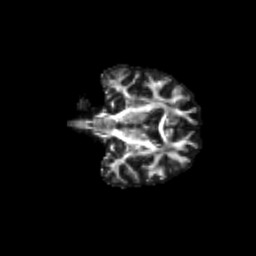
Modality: FA
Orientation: coronal
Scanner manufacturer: siemens
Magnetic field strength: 3 T
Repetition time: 9.2 s
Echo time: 0.084 s